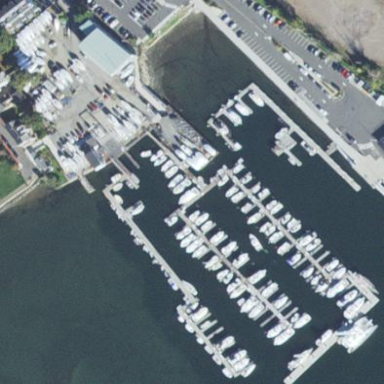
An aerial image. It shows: Marina area for leisure land.